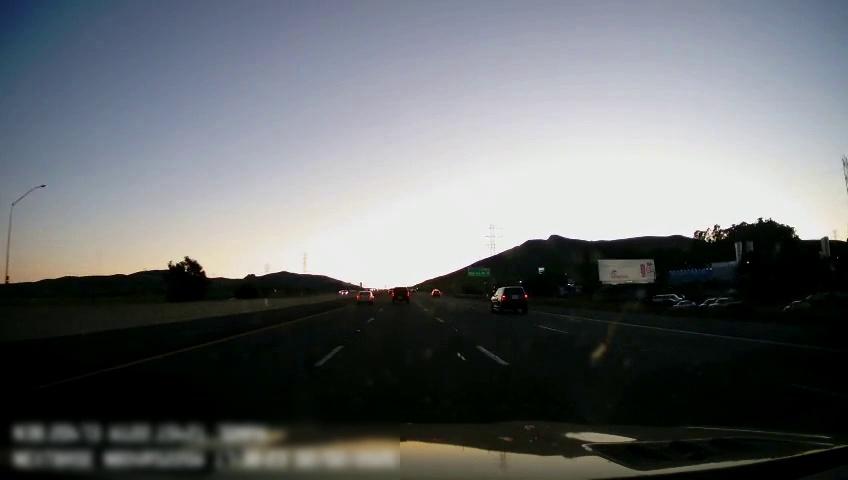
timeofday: Day
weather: Sunny
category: Drivable Space
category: Vehicles | Car
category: Vehicles | SUV
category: Vehicles | SUV
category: Vehicles | Van
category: Vehicles | Car
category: Vehicles | SUV
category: Vehicles | Truck
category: Vehicles | Car
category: Lanes | Alternate Lane
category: Lanes | Current Lane
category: Lanes | Current Lane
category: Lanes | Alternate Lane
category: Lanes | Alternate Lane
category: Traffic | Signs